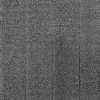
Atmospheric dust classification: dusty